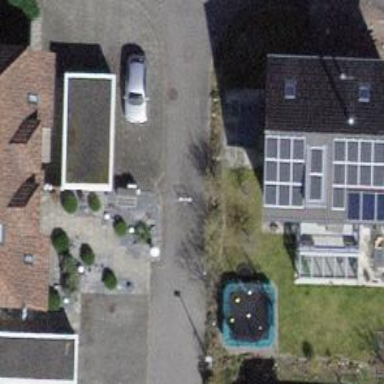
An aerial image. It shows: Bollard.